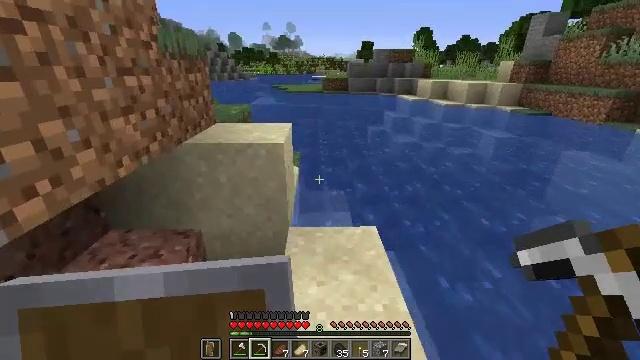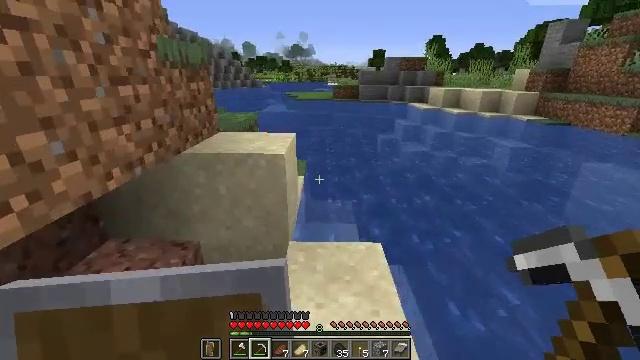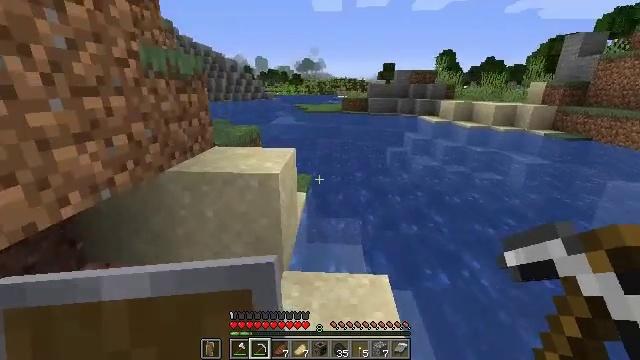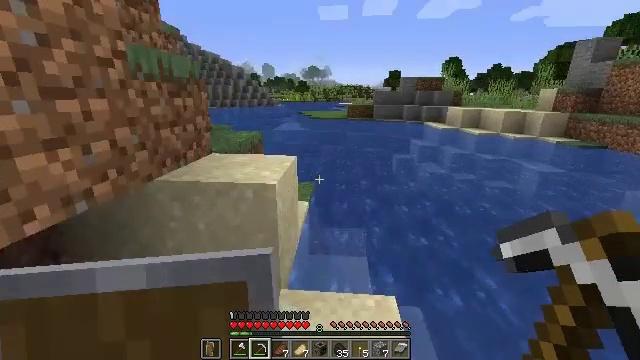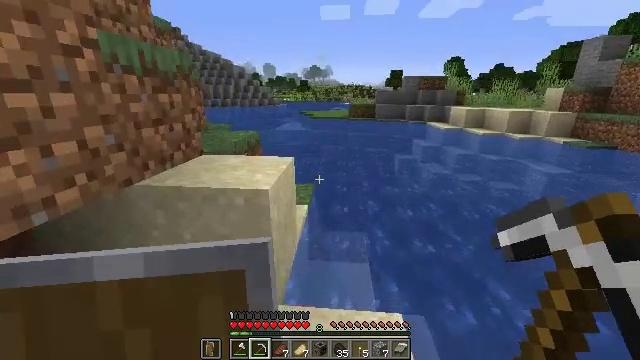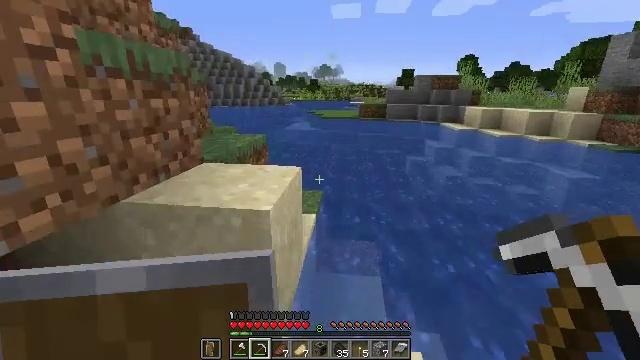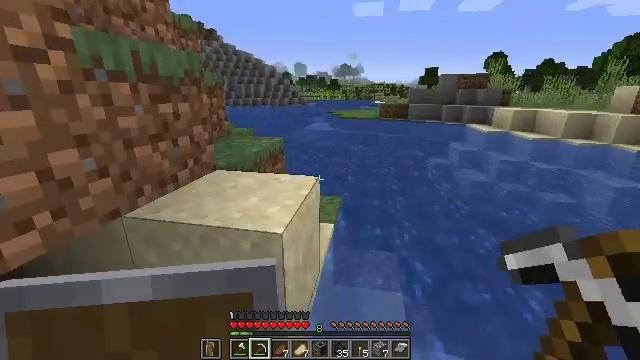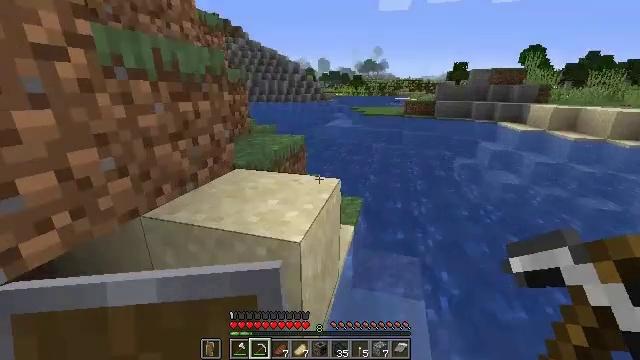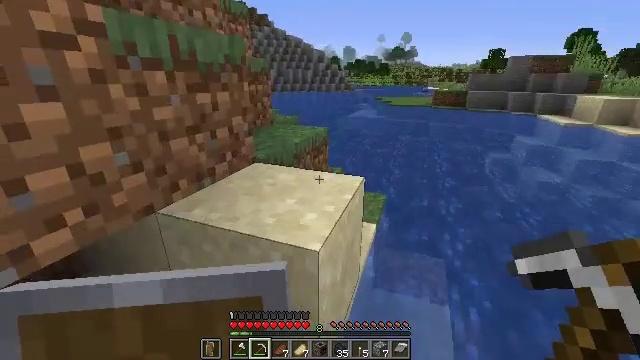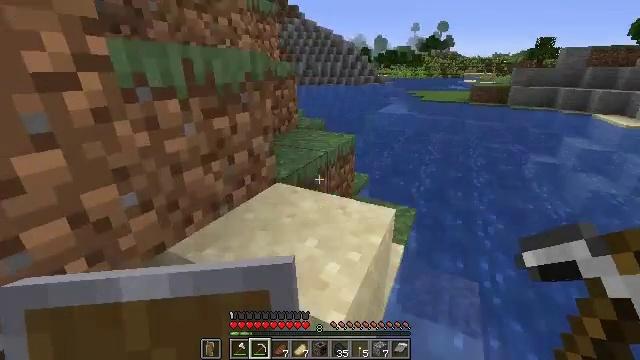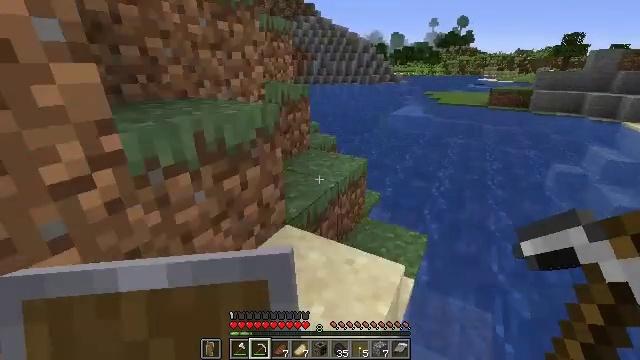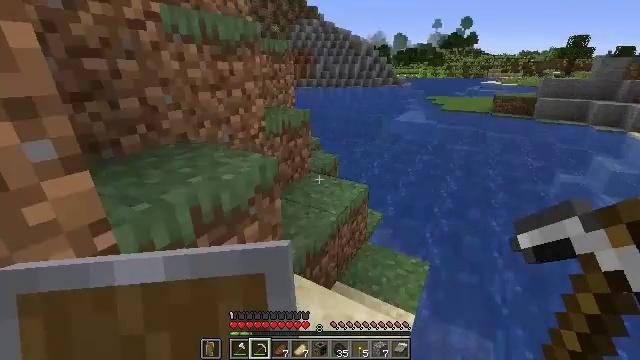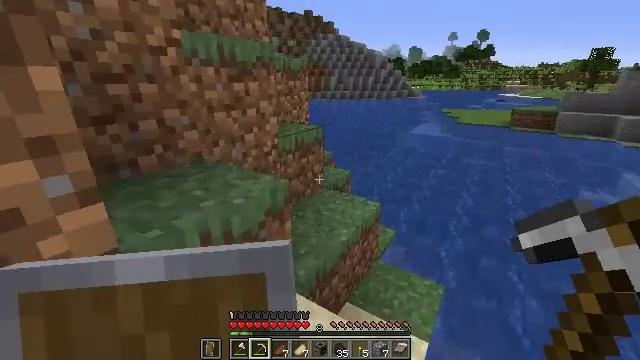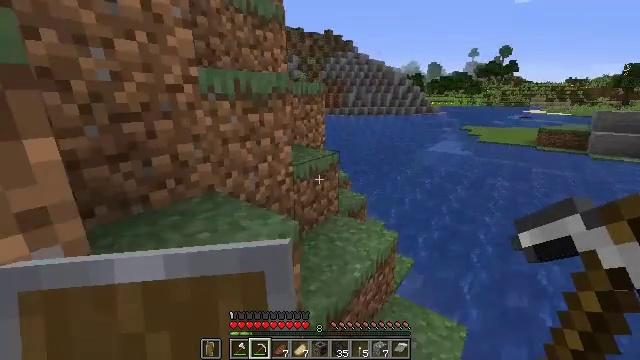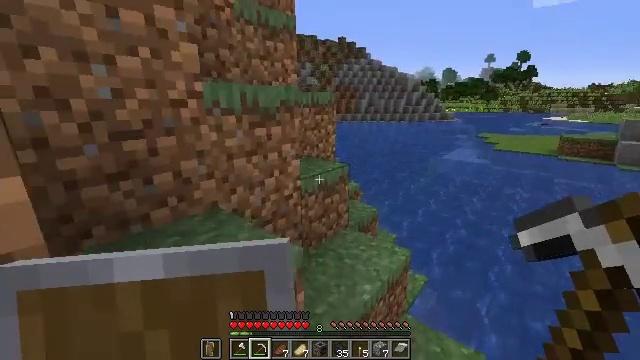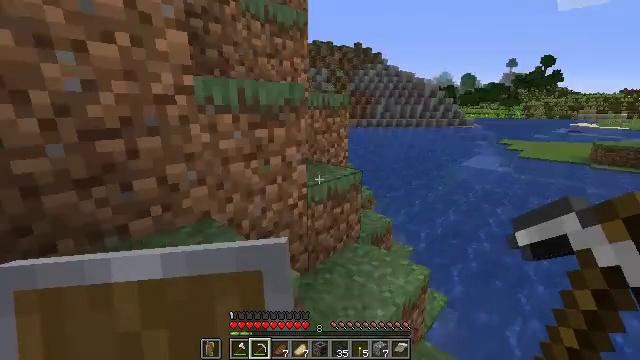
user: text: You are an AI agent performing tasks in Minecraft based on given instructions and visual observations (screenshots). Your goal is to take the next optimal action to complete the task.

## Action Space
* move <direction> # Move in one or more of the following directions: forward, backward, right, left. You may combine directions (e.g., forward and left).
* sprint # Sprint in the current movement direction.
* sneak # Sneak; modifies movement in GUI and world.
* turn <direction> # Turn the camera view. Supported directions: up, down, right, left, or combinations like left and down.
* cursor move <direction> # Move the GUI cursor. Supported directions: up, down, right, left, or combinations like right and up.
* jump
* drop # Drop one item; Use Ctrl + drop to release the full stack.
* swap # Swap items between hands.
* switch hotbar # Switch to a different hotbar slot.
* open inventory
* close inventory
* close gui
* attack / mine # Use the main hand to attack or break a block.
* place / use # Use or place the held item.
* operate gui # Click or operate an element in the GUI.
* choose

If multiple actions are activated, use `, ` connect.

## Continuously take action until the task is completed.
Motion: motion action
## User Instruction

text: Mine oak leaves.
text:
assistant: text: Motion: move forward, turn left and up
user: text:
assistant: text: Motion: move forward, turn left and up
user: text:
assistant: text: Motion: move forward, turn left and up
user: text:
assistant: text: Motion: move forward
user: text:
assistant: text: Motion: move forward, turn left
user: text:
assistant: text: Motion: move forward, turn left
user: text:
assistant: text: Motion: move forward, turn left
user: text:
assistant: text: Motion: move forward, turn left and down
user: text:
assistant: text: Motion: move forward, turn left and down, jump
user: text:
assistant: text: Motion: move forward, turn left, jump
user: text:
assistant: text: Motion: move forward, jump
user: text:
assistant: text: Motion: move forward, turn left and up, jump
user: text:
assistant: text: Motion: move forward, turn left and up
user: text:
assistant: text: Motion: move forward, turn left and up
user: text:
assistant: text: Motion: move forward, turn left and up
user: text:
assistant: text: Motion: move forward, turn left and up, jump
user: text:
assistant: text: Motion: move forward, turn left and up, jump
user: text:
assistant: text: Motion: move forward, turn left, jump
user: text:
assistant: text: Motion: move forward, turn left, jump
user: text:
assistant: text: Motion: move forward, turn left, jump
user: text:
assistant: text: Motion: move forward, turn left, jump
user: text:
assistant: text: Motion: move forward, turn left, jump
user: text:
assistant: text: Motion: move forward, turn left
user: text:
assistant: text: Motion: move forward, turn left
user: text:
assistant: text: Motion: move forward, turn left, jump
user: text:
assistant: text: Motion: move forward, turn left, jump
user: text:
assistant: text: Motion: move forward, turn left and down, jump
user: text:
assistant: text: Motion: move forward, turn left and down, jump
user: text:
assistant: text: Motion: move forward, turn left and down, jump
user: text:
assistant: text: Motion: move forward, turn left and down, jump